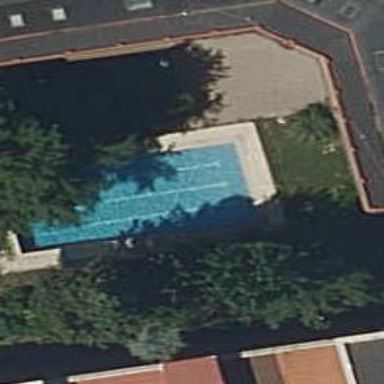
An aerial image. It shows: Swimming pool located in leisure land.